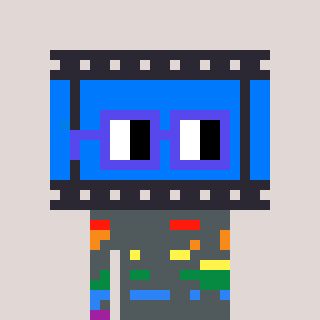
a pixel art character with square blue glasses, a film strip-shaped head and a darkbrown-colored body on a warm background